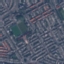
Land use / land cover class: Residential